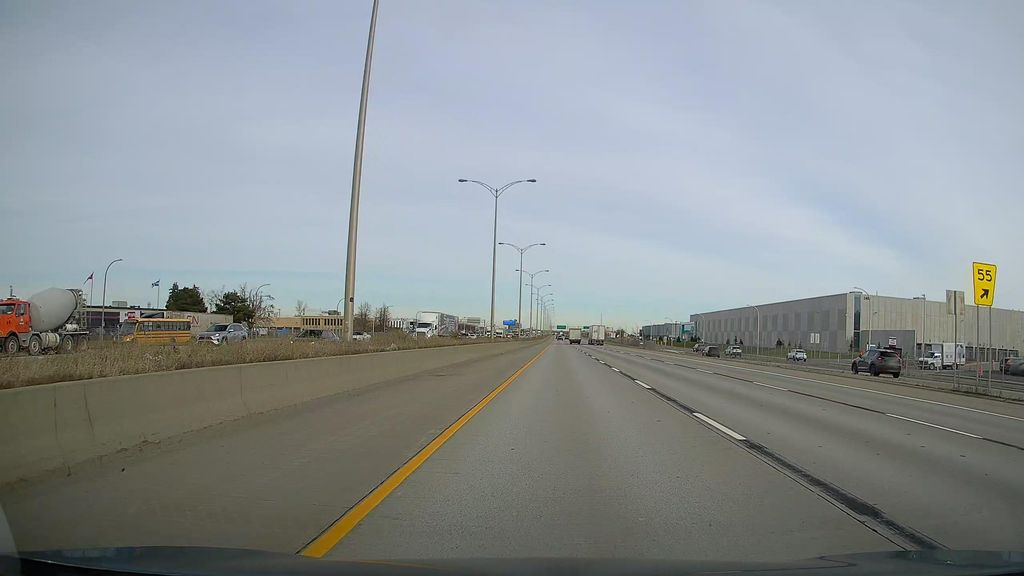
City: montreal